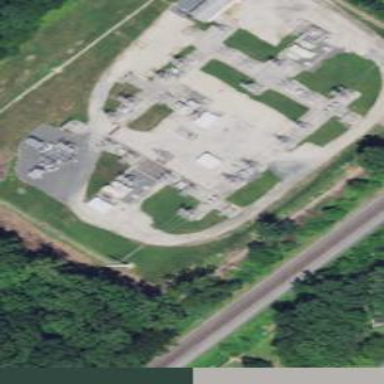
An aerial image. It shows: Power substation.